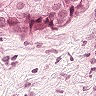
Metastatic tissue present: yes